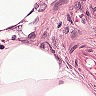
Metastatic tissue present: no